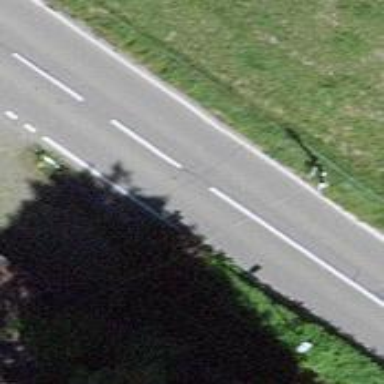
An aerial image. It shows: Secondary road with asphalt surface.